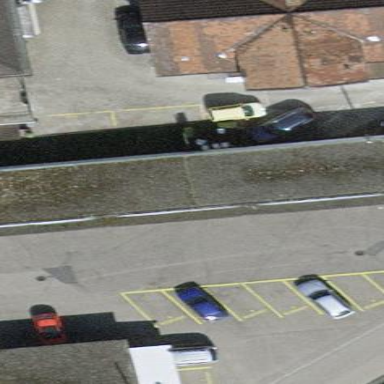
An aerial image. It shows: Garage building.